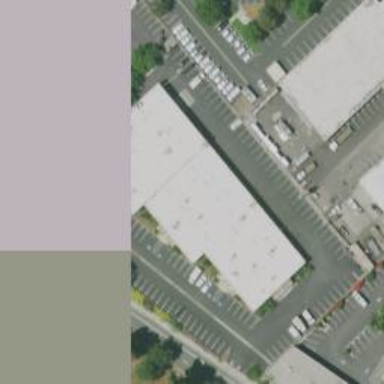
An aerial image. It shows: Parking space.